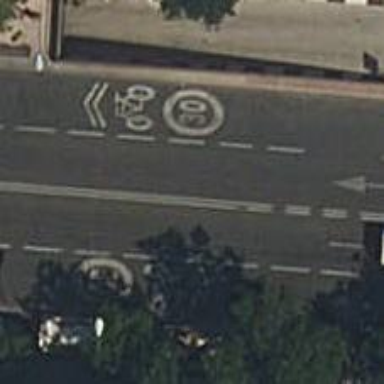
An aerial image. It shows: Tertiary road with shared cycle lane.